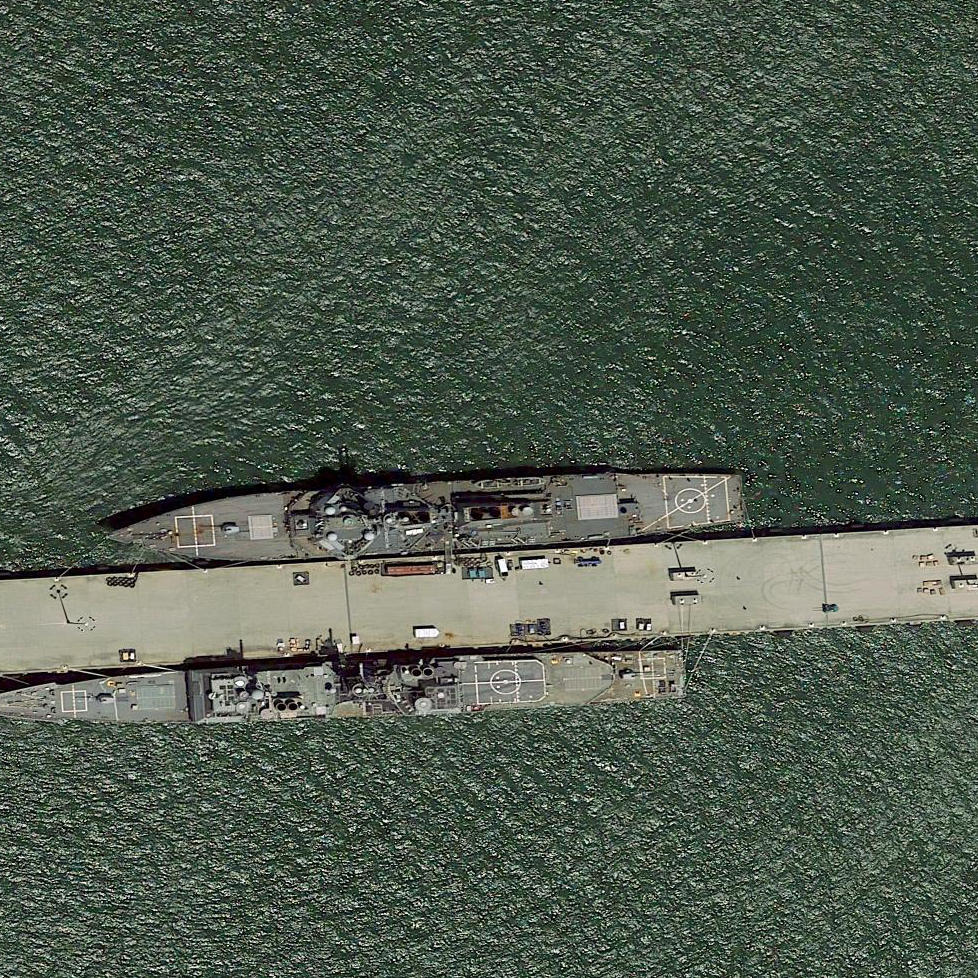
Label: destroyer